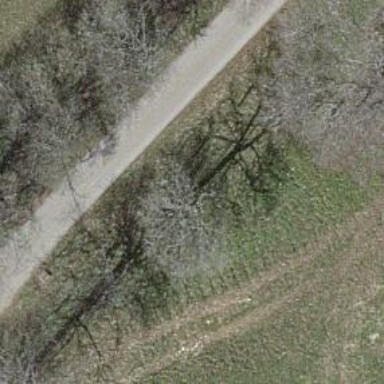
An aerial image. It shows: Row of trees in natural setting.